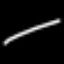
Label: line